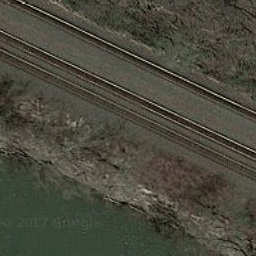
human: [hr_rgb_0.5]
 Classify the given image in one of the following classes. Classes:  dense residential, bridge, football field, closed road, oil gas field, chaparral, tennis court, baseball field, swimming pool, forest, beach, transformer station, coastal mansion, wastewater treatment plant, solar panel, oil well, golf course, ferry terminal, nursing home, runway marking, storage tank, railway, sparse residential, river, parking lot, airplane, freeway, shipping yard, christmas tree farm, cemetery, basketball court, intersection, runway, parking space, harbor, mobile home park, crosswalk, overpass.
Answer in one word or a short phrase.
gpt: railway